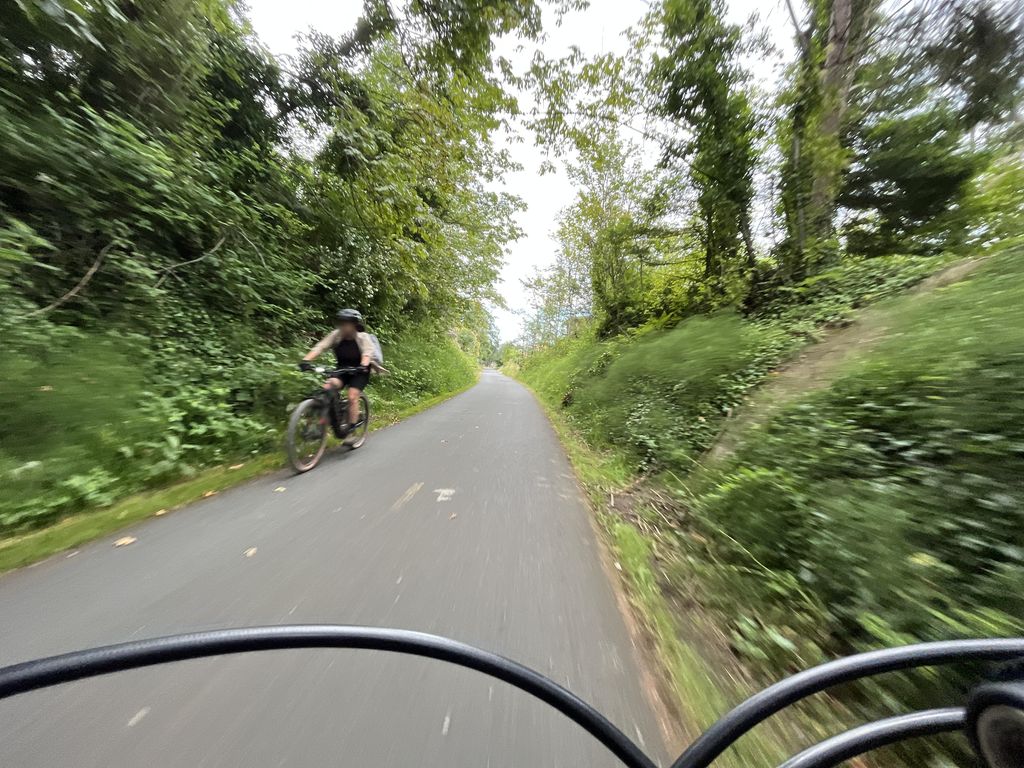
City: victoria